Question: I'm trying to apply odd/even selectors to all elements in a list with the class parent.
HTML:
'''
<ul>
<li class="parent">green</li>
<li class="parent">red</li>
<li>ho ho ho</li>
<li class="parent">green</li>
<li class="parent">red</li>
</ul>
'''
CSS:
'''
.parent:nth-child(odd) {
background-color: green;
}
.parent:nth-child(even) {
background-color: red;
}
ul {
width:100px;
height: 100px;
display: block;
}
'''

<URL>
But the colors are resetting. I want the list items to be the color of the text.
Is there a way to do this?
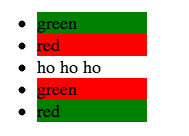
Answer: In general what you want is not possible, but there is a way to achieve the desired behavior for limited numbers of "excluded" elements: the <URL> '~'.
The idea is that for each occurrence of a non-'.parent' element subsequent '.parent' elements will have their colors toggled:
'''
.parent:nth-child(odd) {
background-color: green;
}
.parent:nth-child(even) {
background-color: red;
}
/* after the first non-.parent, toggle colors */
li:not(.parent) ~ .parent:nth-child(odd) {
background-color: red;
}
li:not(.parent) ~ .parent:nth-child(even) {
background-color: green;
}
/* after the second non-.parent, toggle again */
li:not(.parent) ~ li:not(.parent) ~ .parent:nth-child(odd) {
background-color: green;
}
li:not(.parent) ~ li:not(.parent) ~ .parent:nth-child(even) {
background-color: red;
}
'''
<URL>.
Of course there is a limit to how far one would be willing to take this, but it's as close as you can get with pure CSS.